Question: I've set-up a basic template that contains custom fields meta:
'''
<?php
/*
Template Name: Store Page
*/
get_header(); the_post();?>
<div id="primary">
<div id="content" role="main">
<div class="main-image">
<img src='<?php echo get_post_meta($post->ID,'main-image',true);?>'/>
</div>
</div><!-- #content -->
</div><!-- #primary -->
<?php get_footer(); ?>
'''
I have a custom field that displays an image but i can't seem to work out how to display the image in the custom value field without using the full path to the image file ? see below:

It displays fine with the full path.
If i try and use images/individual01.jpg in custom field value the image does not appear. is it possible to enter a relative path to the file ?
Any ideas ? Many thanks
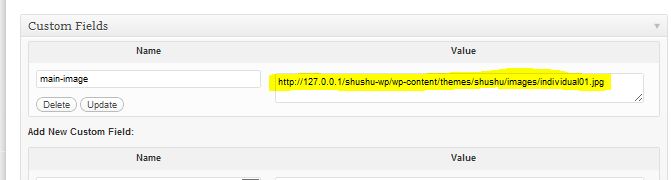
Answer: Relative paths are relative to the current URL/route. So 'images/individual01.jpg' is relative to whatever page you're on. Assuming you're using pretty URLs, 'http://127.0.0.1/my-page' would link to that image as 'http://127.0.0.1/my-page/images/individual01.jpg'. Of course, we know that doesn't exist, which is why the image doesn't work.
Relative URLs are ok in css, but not in the template of a routed web application. There's heaps of plugins that will do this for you anyway, might be better off using one of them instead: <URL>